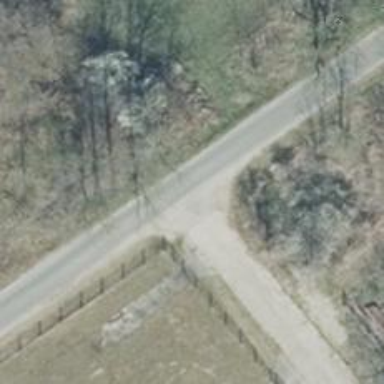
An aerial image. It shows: Unclassified road with asphalt surface.